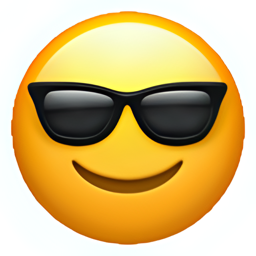
Name: smiling face with sunglasses
Emoji: 😎
Group: Smileys & Emotion
Sub-group: face-glasses